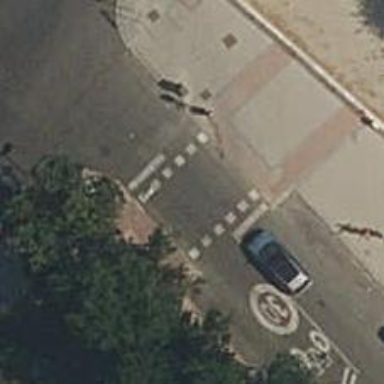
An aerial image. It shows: Road crossing with traffic signals.